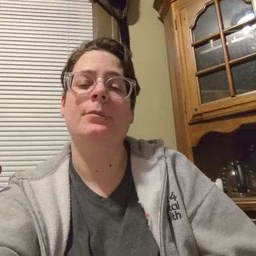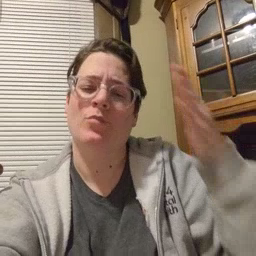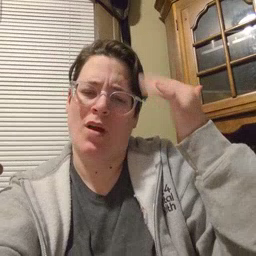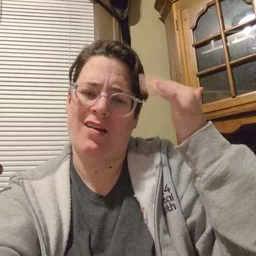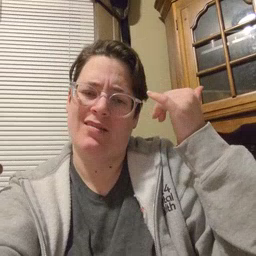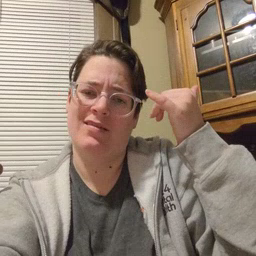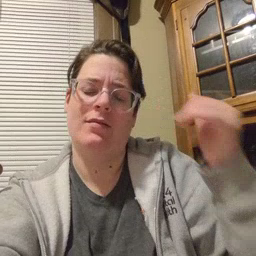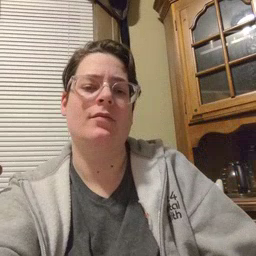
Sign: why